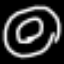
Label: donut